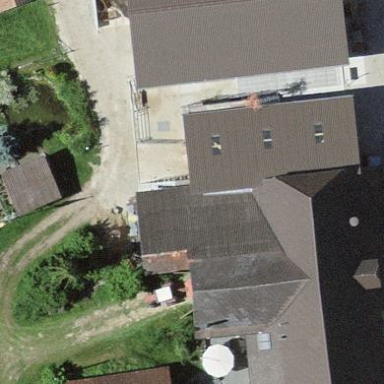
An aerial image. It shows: Farm building.